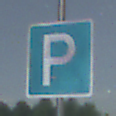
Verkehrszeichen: Parken
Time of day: Night
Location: Outdoor (Nature)
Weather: Clear
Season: NotSpecified
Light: Natural